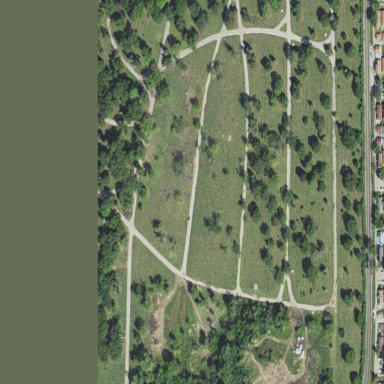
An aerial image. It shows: Cemetery.